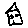
Label: house